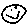
Label: smiley face